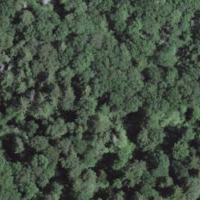
EUNIS habitat code: 41
Species observed at this site:
Lathyrus vernus